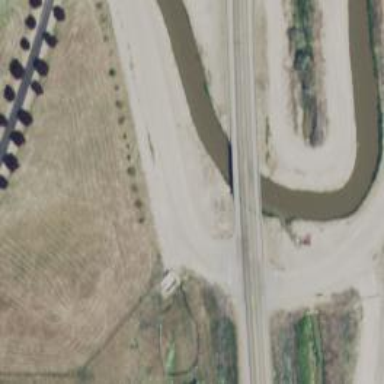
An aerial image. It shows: Trunk highway bridge with asphalt surface.